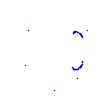
Particle: proton